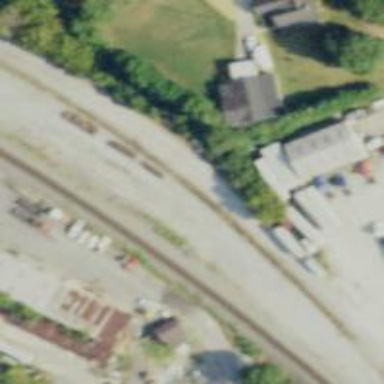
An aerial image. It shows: Site related to the railway.